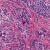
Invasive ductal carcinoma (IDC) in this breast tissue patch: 1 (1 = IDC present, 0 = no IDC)